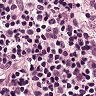
Metastatic tissue present: no